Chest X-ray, PA view. Patient: 7 years old, sex F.
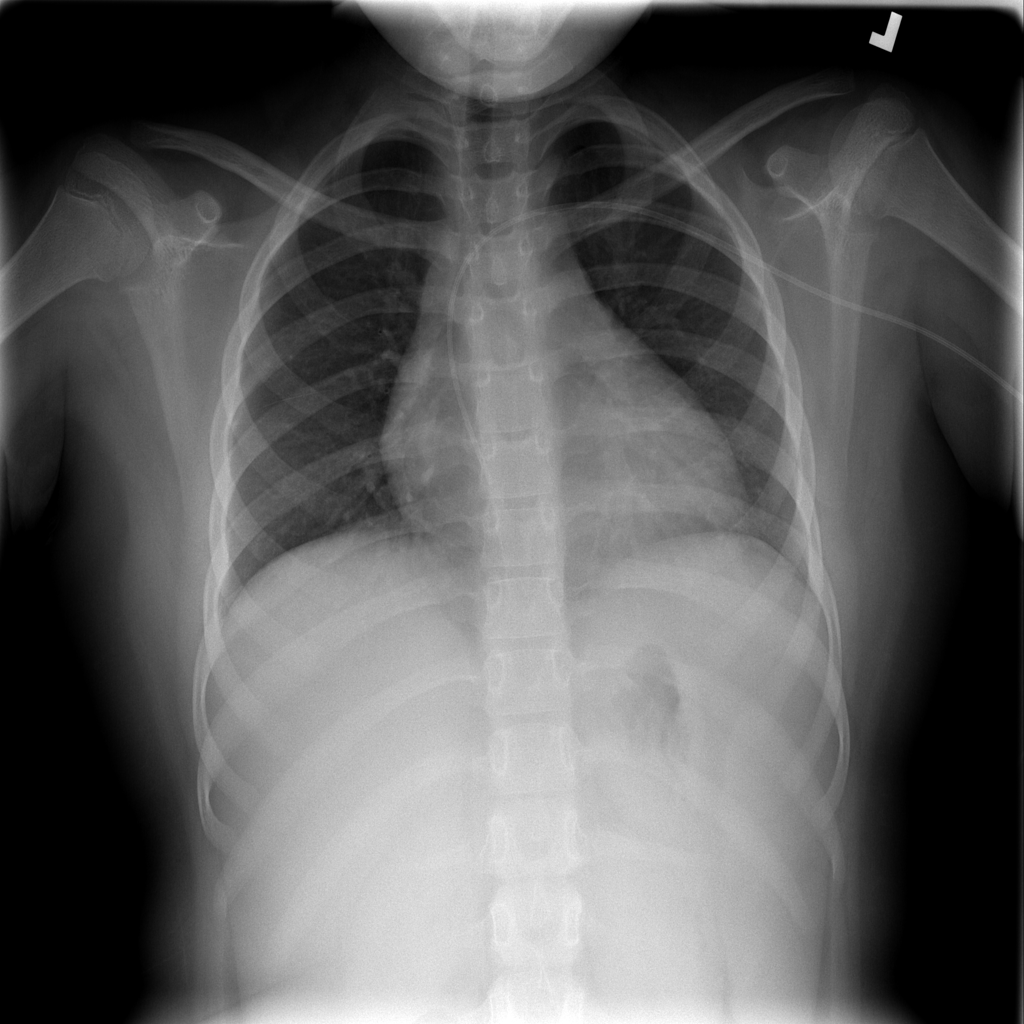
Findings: No Finding